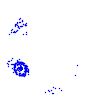
Particle: kaon